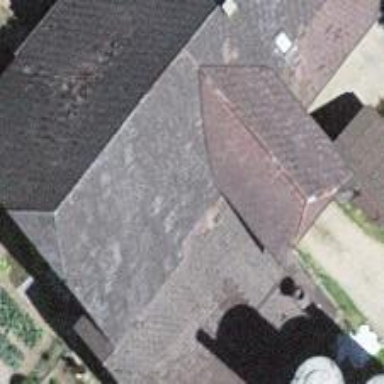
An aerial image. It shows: Farm building.